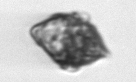
Label: Kryptoperidinium_triquetrum